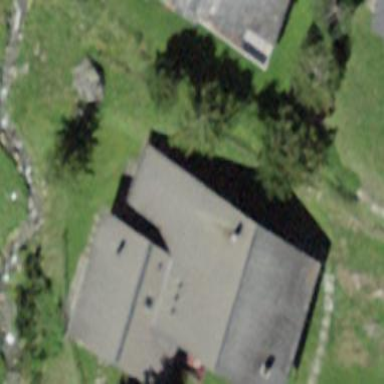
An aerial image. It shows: Cozy chalet.